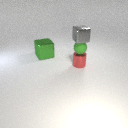
small gray metal cube above small red metal cylinder